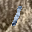
Label: 1